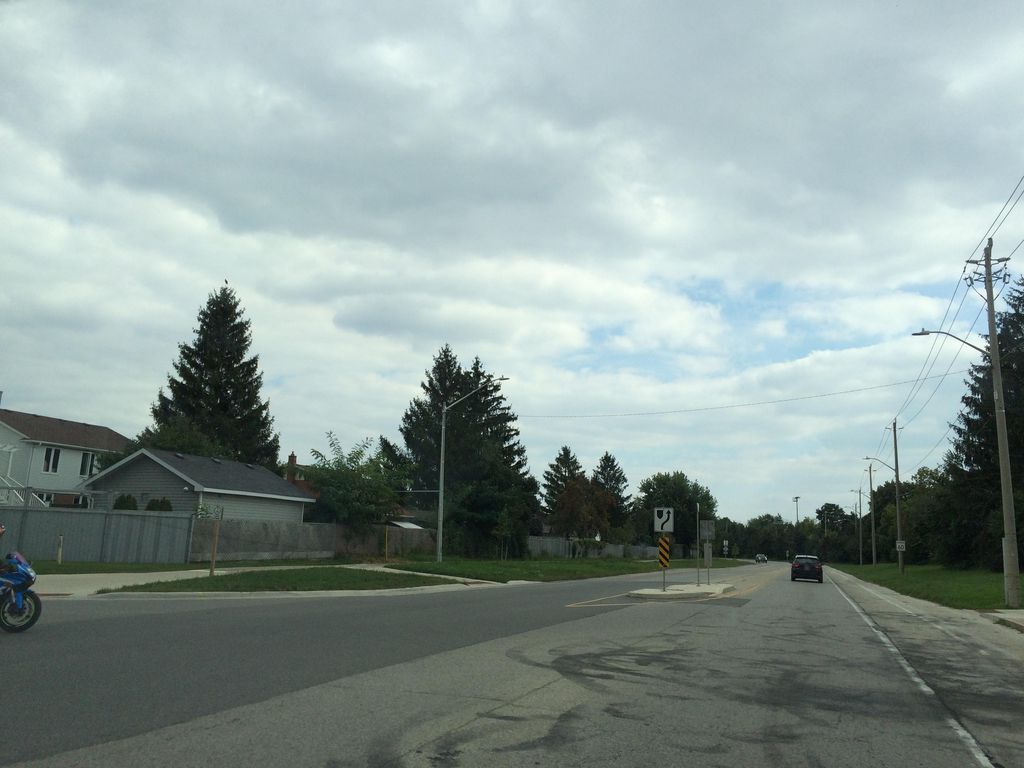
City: kitchener-waterloo